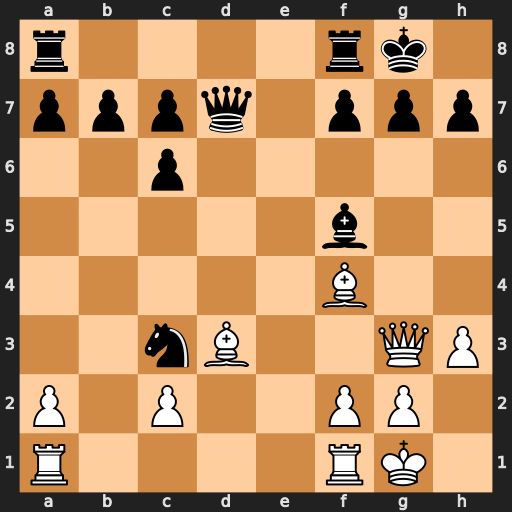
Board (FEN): r4rk1/pppq1ppp/2p5/5b2/5B2/2nB2QP/P1P2PP1/R4RK1
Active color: w
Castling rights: -
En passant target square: -
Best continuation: Be5 f6 Bxc3